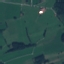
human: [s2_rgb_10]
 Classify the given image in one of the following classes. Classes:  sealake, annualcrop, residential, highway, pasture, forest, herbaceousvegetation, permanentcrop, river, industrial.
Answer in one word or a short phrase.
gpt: Pasture